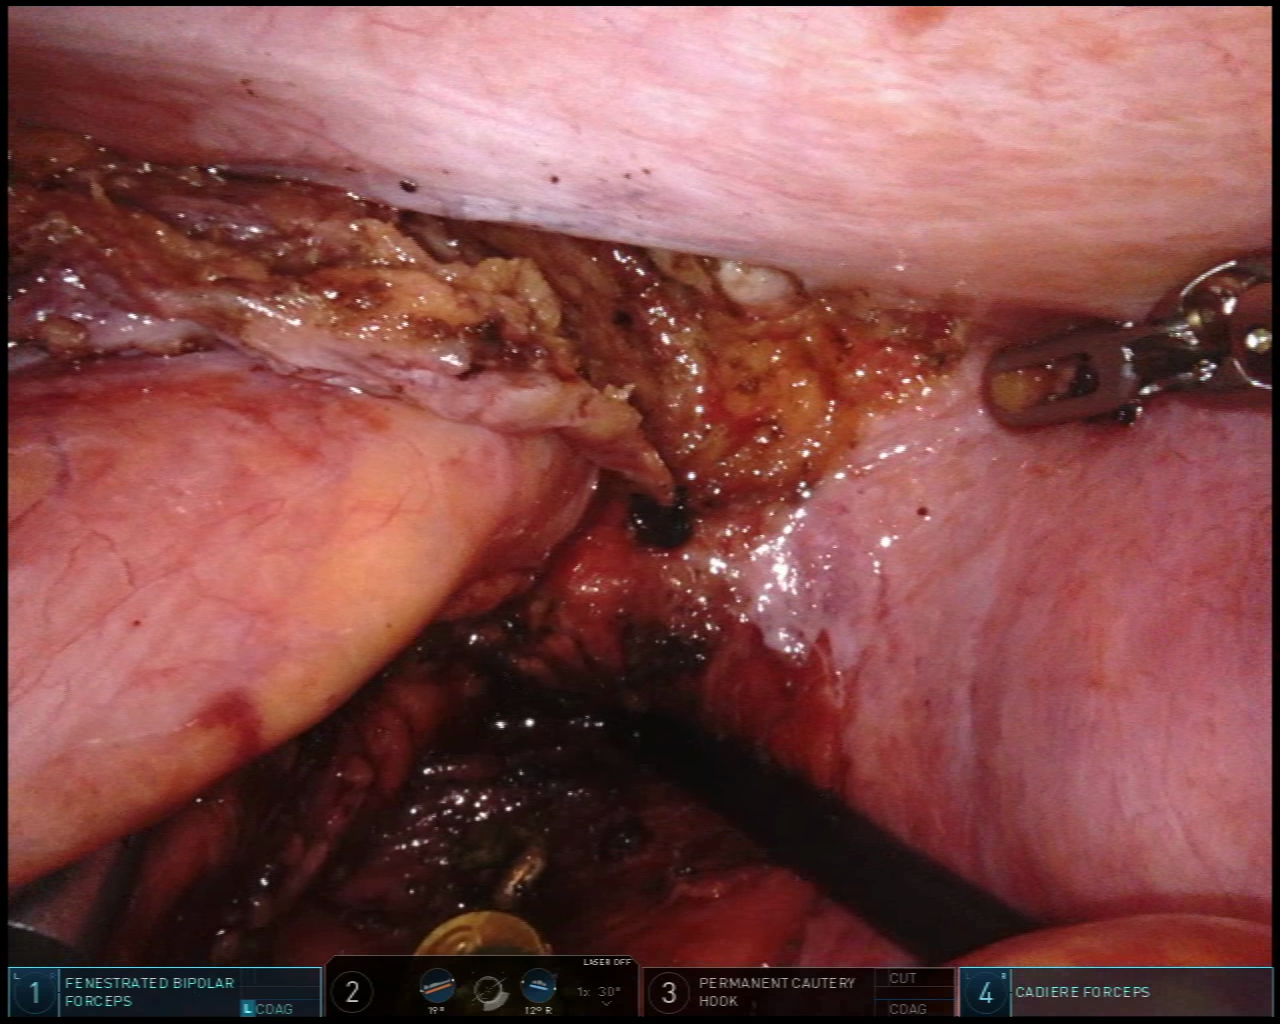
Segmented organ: vesicular_glands
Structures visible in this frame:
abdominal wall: no
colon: no
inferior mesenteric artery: no
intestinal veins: no
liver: no
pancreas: no
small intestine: no
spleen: no
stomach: no
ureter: no
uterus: no
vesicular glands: yes